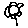
Label: flower